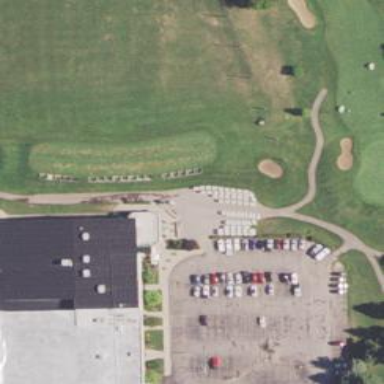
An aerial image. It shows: Golf course.